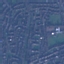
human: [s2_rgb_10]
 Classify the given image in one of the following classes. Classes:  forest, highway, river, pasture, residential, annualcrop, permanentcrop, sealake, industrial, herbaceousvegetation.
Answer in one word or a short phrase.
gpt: Residential